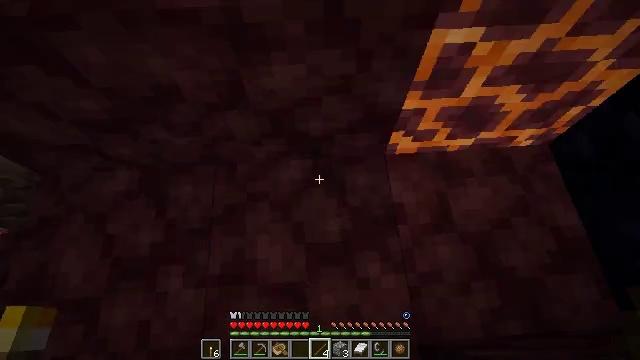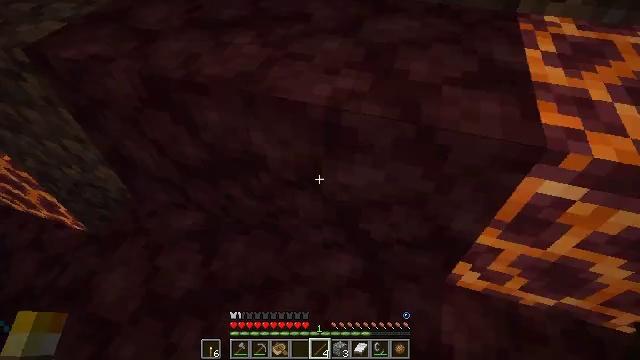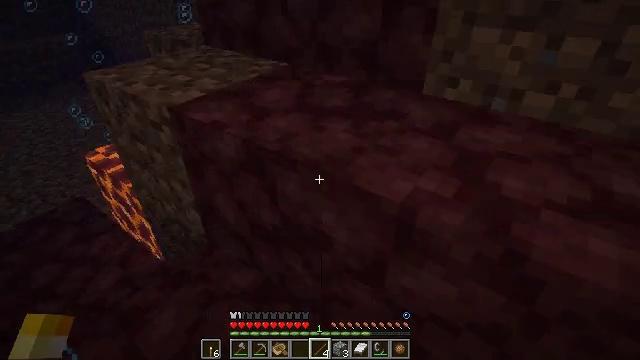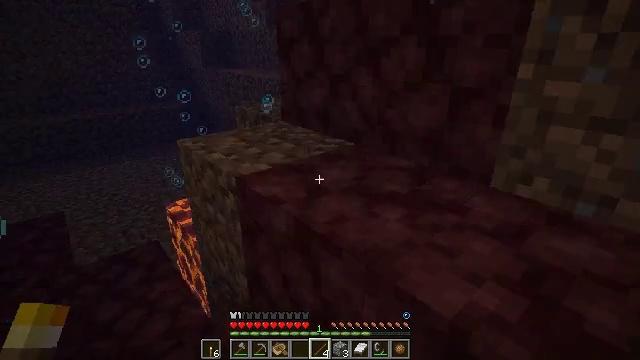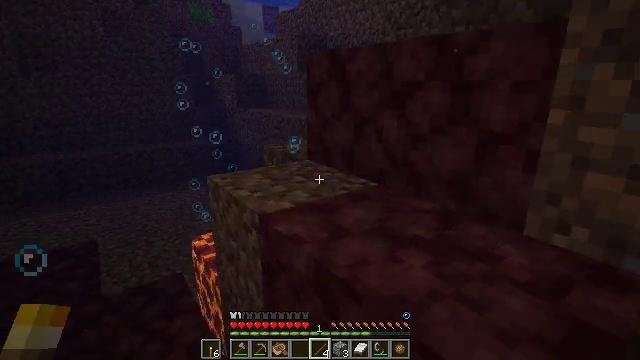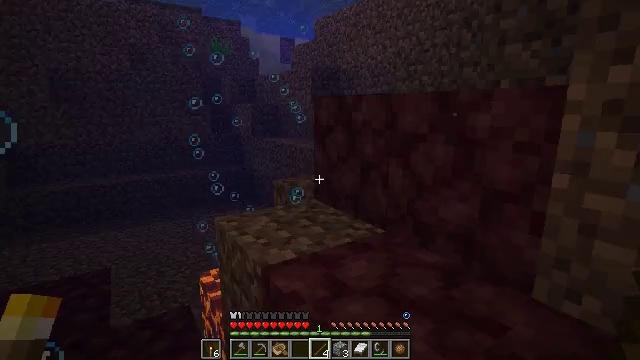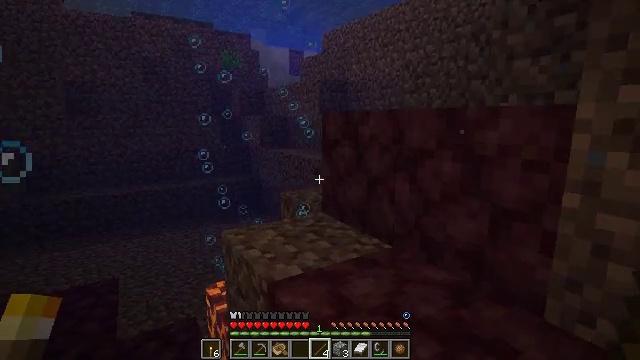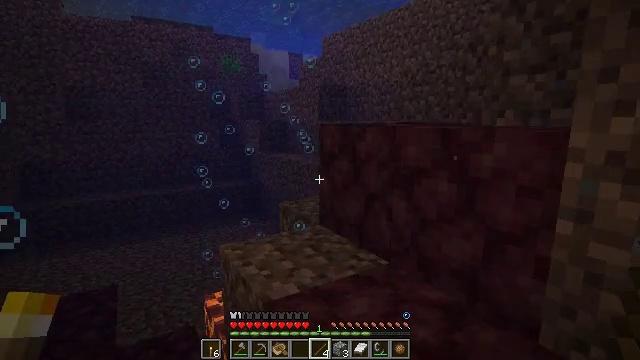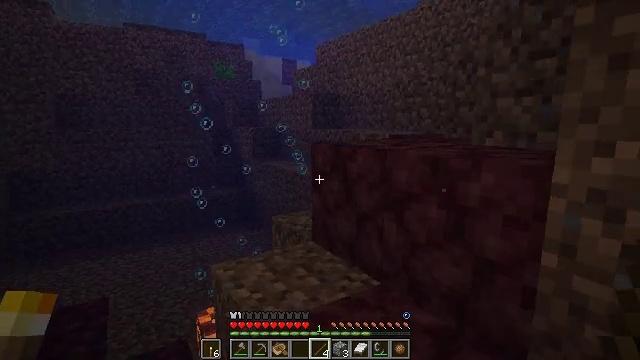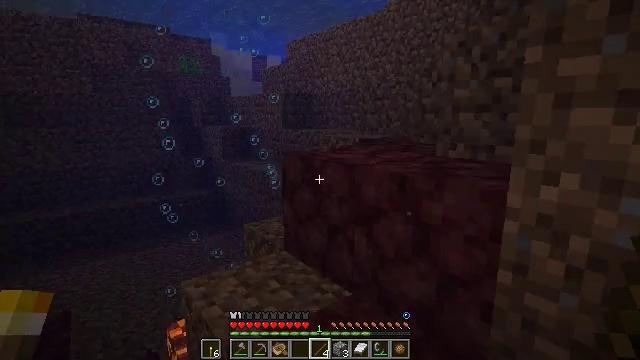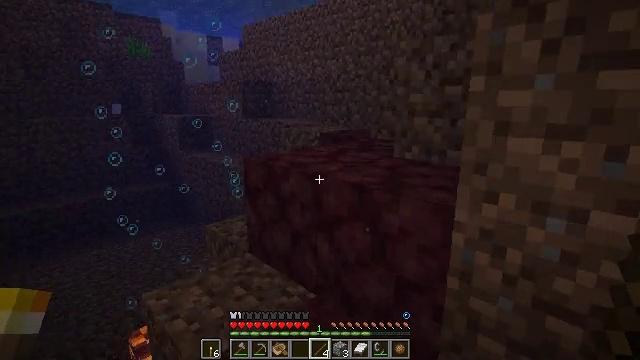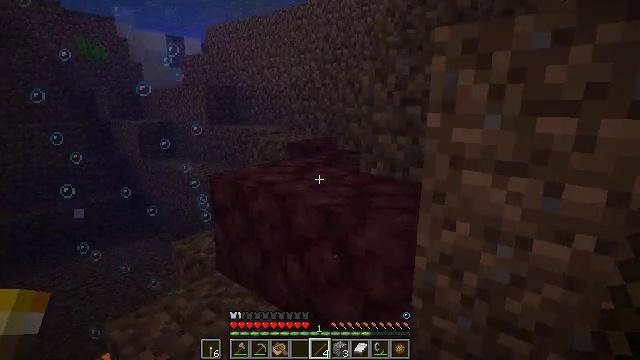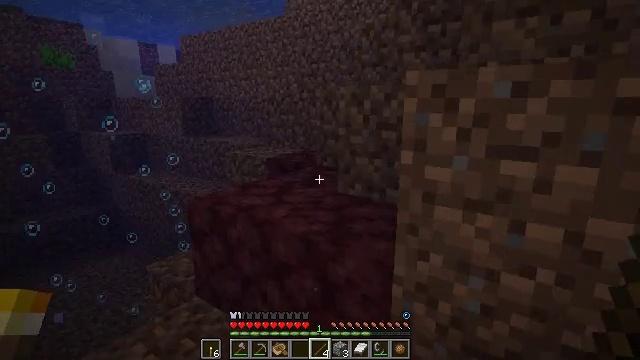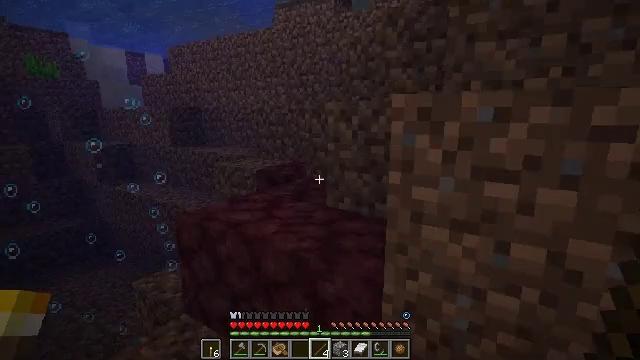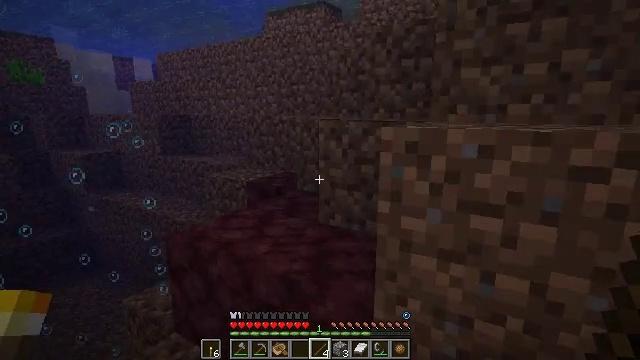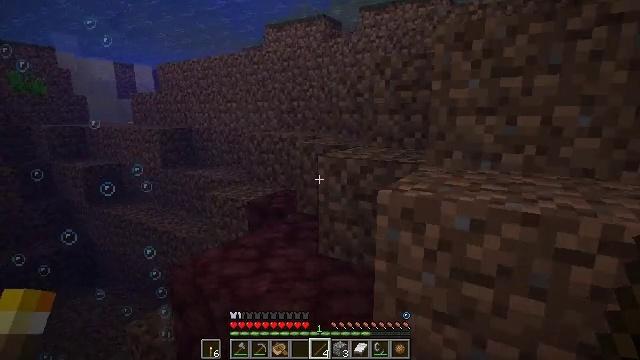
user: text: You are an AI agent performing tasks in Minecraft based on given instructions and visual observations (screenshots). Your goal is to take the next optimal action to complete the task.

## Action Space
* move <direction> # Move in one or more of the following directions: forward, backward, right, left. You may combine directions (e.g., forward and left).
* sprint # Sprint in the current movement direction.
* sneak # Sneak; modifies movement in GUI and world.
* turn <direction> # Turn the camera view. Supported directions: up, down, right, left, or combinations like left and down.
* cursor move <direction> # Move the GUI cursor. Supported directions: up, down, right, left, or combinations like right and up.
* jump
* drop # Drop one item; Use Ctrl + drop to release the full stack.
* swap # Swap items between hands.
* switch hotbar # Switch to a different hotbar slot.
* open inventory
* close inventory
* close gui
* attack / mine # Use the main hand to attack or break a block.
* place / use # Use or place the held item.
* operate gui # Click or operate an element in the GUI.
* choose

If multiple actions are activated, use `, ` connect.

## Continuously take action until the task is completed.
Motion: motion action
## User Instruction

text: Mine seagrass underwater.
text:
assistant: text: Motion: move forward, turn left and up
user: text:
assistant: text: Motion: move forward, turn left and up, jump
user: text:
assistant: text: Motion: turn left and up, jump
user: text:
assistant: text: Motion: turn left and up, jump
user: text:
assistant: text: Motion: turn left and up, jump
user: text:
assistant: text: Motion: turn left and up, jump
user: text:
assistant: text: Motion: jump
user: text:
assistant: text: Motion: turn right, jump
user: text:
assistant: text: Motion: turn right and down, jump
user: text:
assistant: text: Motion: turn right and down, jump
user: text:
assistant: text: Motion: turn right, jump
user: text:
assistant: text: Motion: turn right, jump
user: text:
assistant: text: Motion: turn right and up, jump
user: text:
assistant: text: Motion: turn right, jump
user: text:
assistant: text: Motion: jump
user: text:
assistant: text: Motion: jump
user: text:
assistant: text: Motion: jump
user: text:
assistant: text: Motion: jump
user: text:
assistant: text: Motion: jump
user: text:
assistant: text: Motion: turn right, jump
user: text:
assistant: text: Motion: turn right and down, jump
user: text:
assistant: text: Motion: turn right, jump
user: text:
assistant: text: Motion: turn right and down, jump
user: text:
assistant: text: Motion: jump
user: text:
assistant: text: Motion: jump
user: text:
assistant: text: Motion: jump
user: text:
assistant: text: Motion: jump
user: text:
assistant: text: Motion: turn right, jump
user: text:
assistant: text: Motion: turn right, jump
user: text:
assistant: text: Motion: turn right, jump